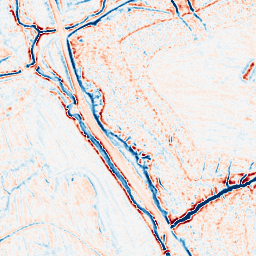
Category: edge_preserving
Decomposition family: bilateral
Decomposition parameters: d: 9
sigma_color: 50
sigma_space: 75
Upsampling method: cubic_mitchell
Upsampling parameters: scale: 2
Upsampling scale: 2